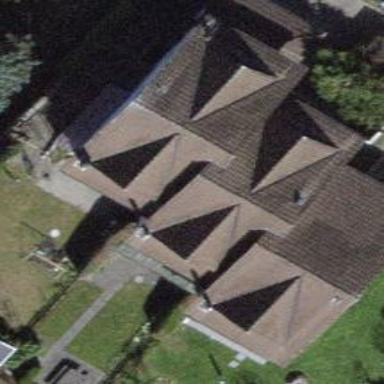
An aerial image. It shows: Building with gabled roof oriented across its structure.